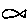
Label: fish